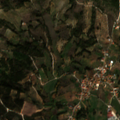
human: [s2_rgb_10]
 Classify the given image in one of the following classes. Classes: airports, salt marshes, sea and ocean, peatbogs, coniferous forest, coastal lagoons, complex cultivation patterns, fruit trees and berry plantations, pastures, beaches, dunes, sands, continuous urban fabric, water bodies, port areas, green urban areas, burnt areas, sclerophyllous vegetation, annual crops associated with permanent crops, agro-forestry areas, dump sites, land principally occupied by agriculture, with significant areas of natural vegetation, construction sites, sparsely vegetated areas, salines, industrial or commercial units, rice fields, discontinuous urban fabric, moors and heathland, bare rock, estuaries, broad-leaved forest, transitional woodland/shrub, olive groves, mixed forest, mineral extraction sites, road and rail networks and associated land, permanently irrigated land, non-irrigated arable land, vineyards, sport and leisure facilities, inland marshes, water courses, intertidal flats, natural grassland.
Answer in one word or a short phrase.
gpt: olive groves, annual crops associated with permanent crops, complex cultivation patterns, mixed forest, sclerophyllous vegetation